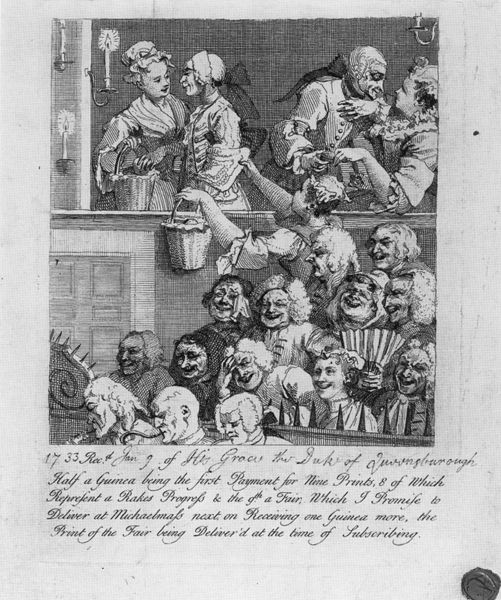
Titel: Bestellung der Tickets
Künstler: William Hogarth
Schlagwörter: frauen, menschen, dirnen, grau, männer, zeichnung, fächer, gesichter, adel, publikum, theater, england, schrift, zuschauer, grafik, loge, karikatur, korb, kerzen, ränge, lachen, buch, zettel, druck, radierung, stich, illustration, text, grinsen, buchseite, mittelalter, begegnung, perücken, englisch, groteske, spass, botschaft, hogarth, scherz, frivol, gerichtssaal, lkorb, amoral, unmoralisch, feixende gesichter